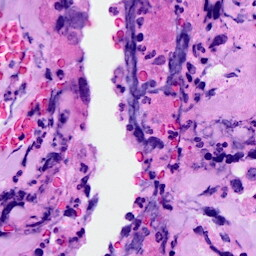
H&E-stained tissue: Breast